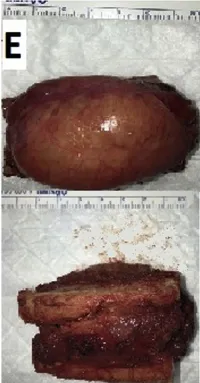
Photograph of the specimen shows chest wall mass covered by vascular parietal pleura fixed to 5th and 6th (E).
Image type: medical_photograph (other_medical_photograph)